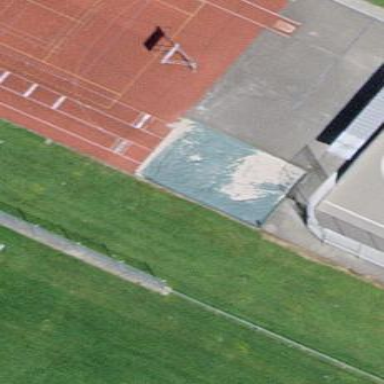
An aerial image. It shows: Athletics pitch used for leisure sports activities.